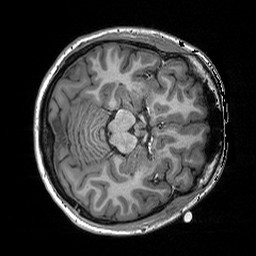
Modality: T1w
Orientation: axial
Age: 29